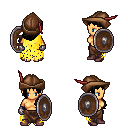
a pixel art fantasy rpg character, female body template, human, tanned skin, yellow tattered cape, robe skirt, black left-swept hairstyle, leather cap, metal gloves, maroon shoes, shield, four views (front, back, left, right), 2x2 character sprite sheet, small pixel art, hard edges, no anti-aliasing